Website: bh-photo
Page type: store-pickup
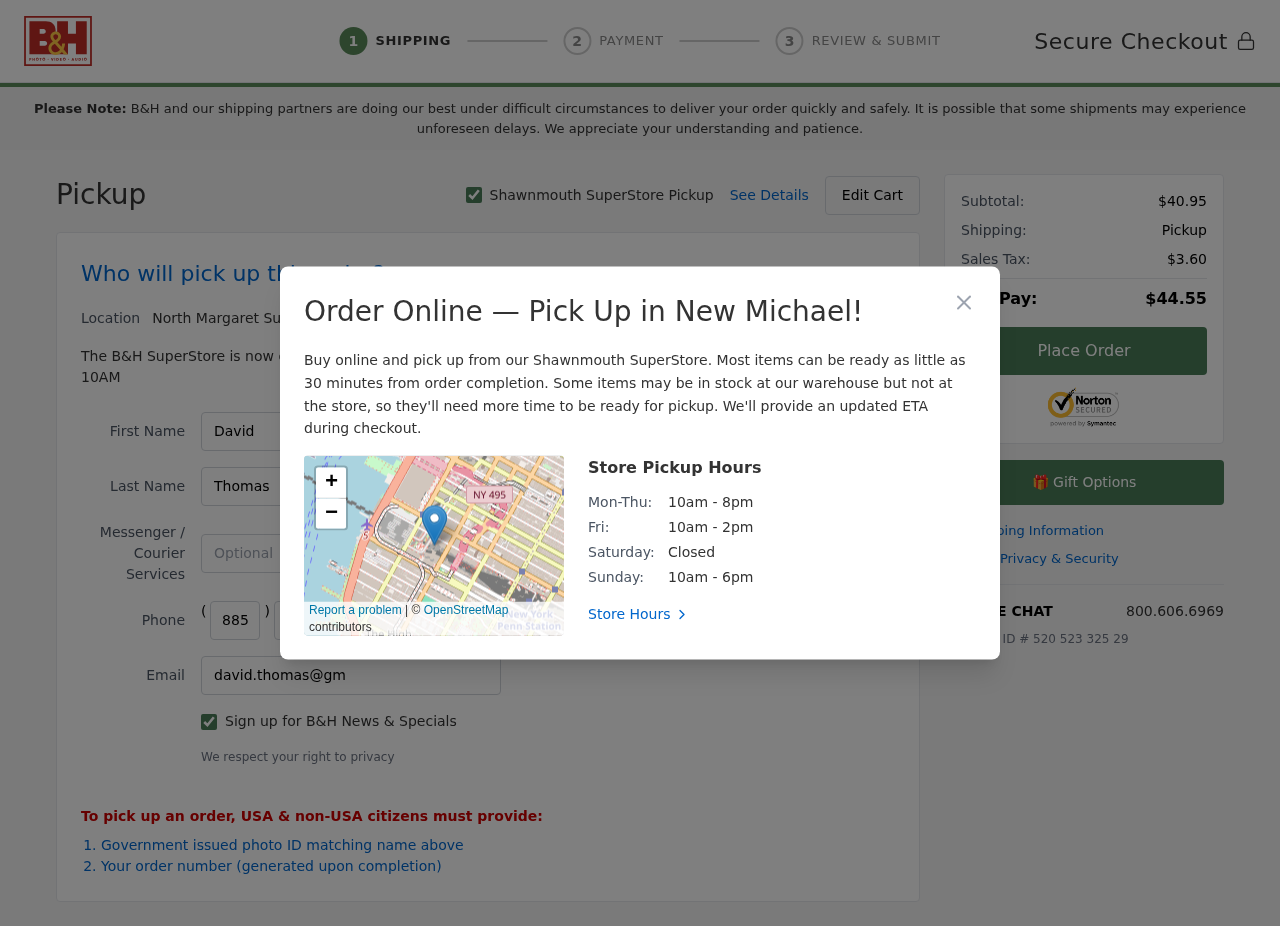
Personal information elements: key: PII_CITY
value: Shawnmouth
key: PII_CITY2
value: North Margaret
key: PII_CITY3
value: New Michael
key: PII_EMAIL
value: david.thomas@gmail.com
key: PII_FIRSTNAME
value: David
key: PII_LASTNAME
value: Thomas
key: PII_PHONE_AREA
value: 885
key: PII_PHONE_PREFIX
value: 985
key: PII_PHONE_SUFFIX
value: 6720
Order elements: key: ORDER_SUBTOTAL
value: $40.95
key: ORDER_TAX
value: $3.60
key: ORDER_TOTAL
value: $44.55
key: ORDER_ID
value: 520 523 325 29